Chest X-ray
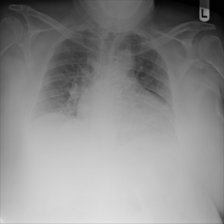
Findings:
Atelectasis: negative
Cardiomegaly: negative
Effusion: negative
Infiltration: negative
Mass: negative
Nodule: negative
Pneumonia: negative
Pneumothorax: negative
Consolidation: negative
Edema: negative
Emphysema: negative
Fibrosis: negative
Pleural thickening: negative
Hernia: negative